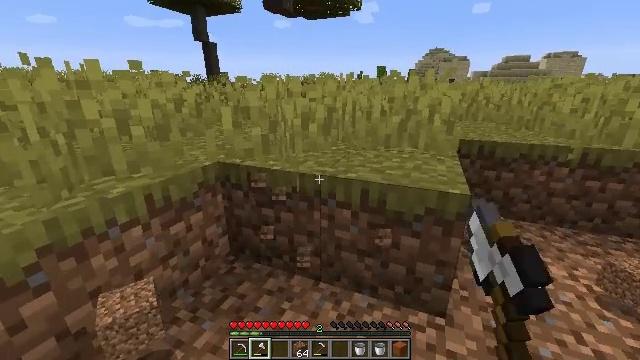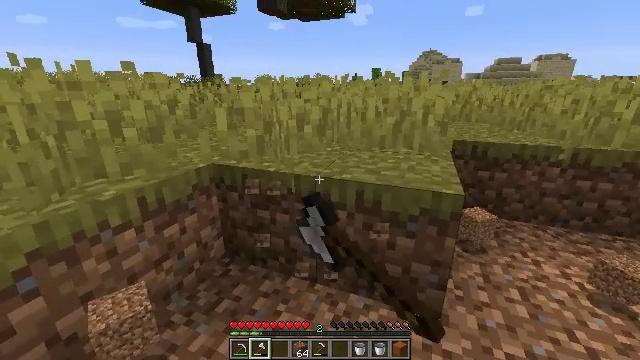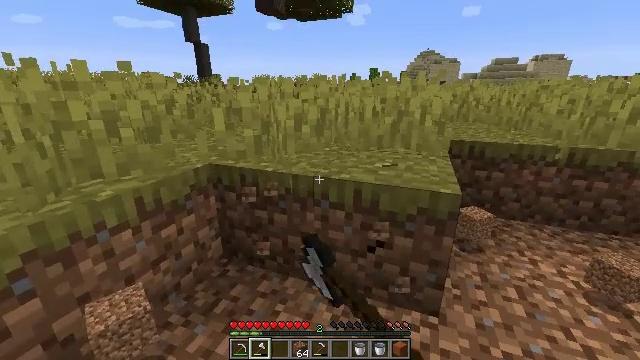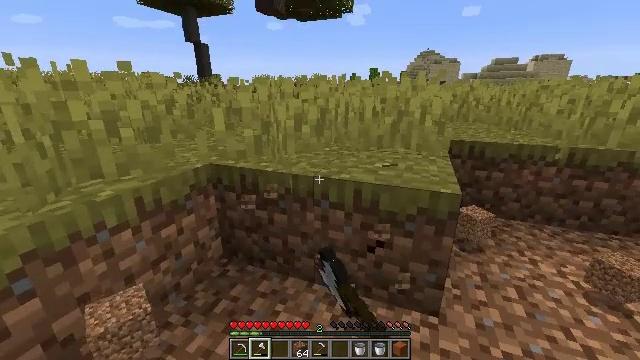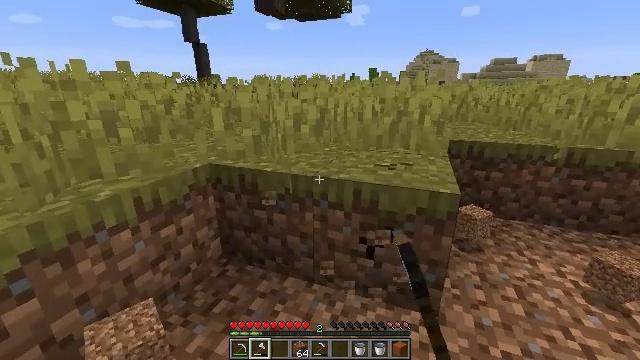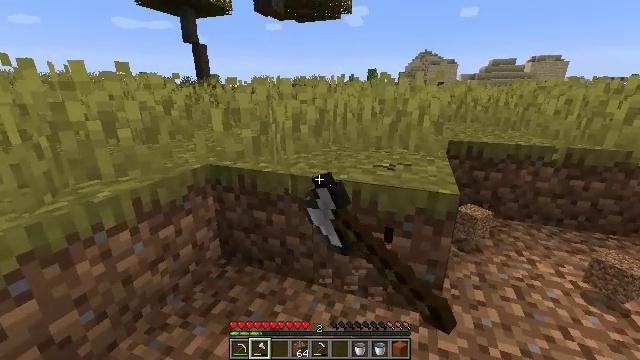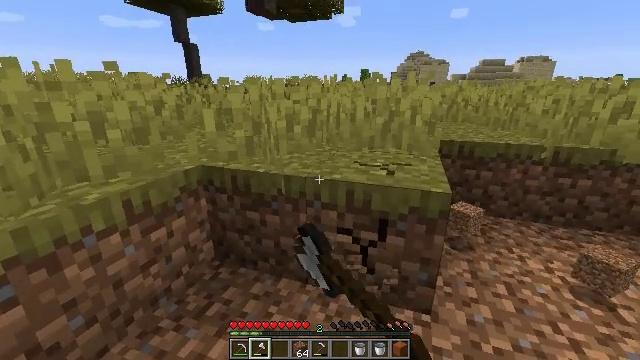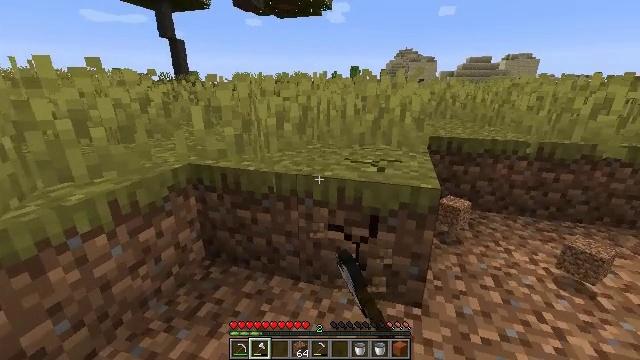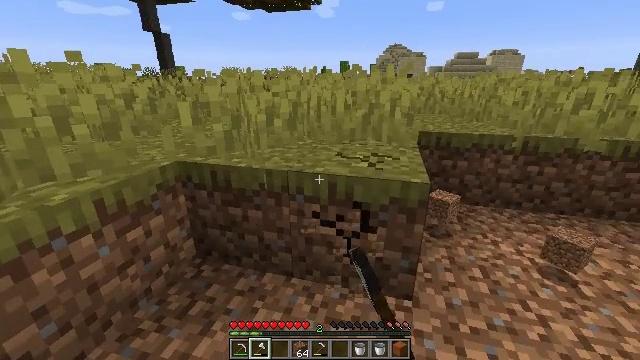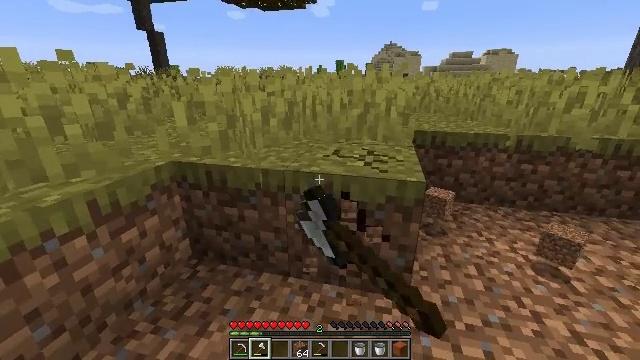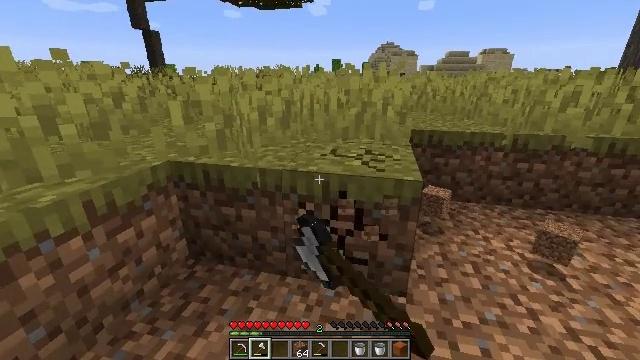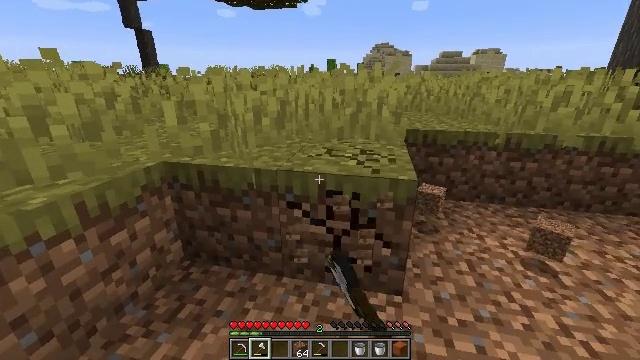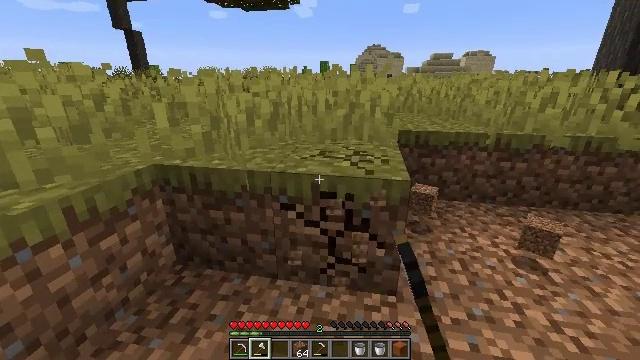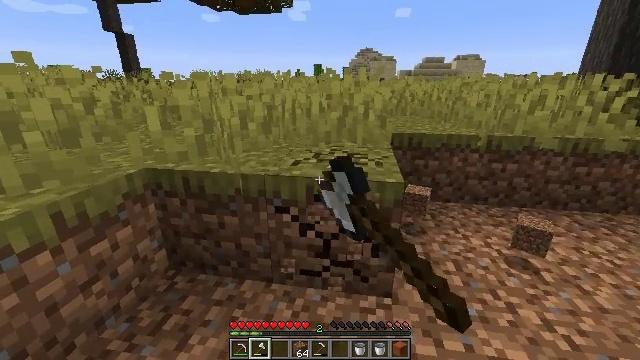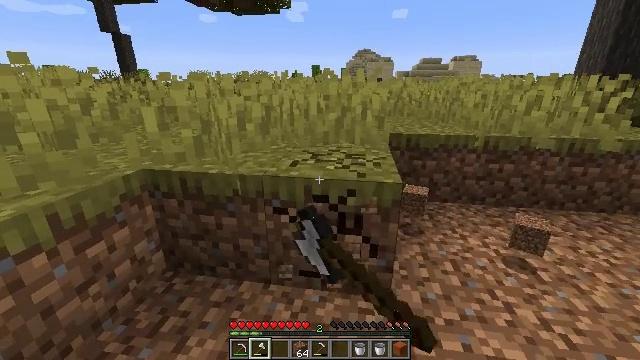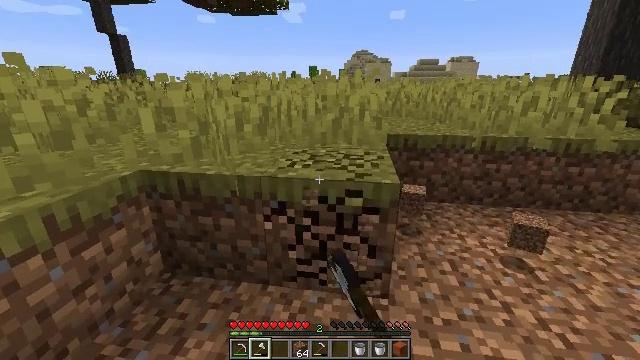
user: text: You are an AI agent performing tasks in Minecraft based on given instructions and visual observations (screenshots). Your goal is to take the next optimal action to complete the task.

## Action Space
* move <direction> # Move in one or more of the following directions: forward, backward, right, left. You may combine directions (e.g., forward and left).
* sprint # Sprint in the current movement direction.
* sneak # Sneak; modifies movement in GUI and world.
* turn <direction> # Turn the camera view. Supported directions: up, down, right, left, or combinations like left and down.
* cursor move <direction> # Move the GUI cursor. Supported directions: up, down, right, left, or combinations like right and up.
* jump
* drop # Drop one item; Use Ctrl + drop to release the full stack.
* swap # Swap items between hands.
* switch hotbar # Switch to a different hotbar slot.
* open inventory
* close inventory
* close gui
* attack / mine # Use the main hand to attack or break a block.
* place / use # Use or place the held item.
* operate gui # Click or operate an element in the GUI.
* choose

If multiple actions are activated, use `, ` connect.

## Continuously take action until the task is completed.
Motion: motion action
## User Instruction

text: Mine grass block from the ground.
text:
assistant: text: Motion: turn right, attack / mine
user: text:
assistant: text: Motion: attack / mine
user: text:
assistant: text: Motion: attack / mine
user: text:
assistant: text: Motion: attack / mine
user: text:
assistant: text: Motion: attack / mine
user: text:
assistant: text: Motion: turn right, attack / mine
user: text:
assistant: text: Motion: turn right, attack / mine
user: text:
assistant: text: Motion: turn right, attack / mine
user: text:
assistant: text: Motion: attack / mine
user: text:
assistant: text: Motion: attack / mine
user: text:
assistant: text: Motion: turn right, attack / mine
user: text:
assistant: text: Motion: turn right, attack / mine
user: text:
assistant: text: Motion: turn right, attack / mine
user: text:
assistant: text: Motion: attack / mine
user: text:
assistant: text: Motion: attack / mine
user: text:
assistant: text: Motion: attack / mine
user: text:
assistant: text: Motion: attack / mine
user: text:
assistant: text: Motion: attack / mine
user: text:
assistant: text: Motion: attack / mine
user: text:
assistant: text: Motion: attack / mine
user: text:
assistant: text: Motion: attack / mine
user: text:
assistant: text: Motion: attack / mine
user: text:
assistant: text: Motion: attack / mine
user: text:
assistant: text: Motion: attack / mine
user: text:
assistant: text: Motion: attack / mine
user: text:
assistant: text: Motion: attack / mine
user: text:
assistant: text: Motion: attack / mine
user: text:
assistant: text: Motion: attack / mine
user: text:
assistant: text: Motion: attack / mine
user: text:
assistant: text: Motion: attack / mine